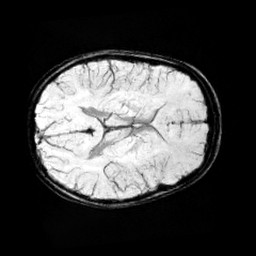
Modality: minIP
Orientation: axial
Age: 11
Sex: female
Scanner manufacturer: siemens
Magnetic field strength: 3 T
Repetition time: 0.027 s
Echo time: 0.02 s